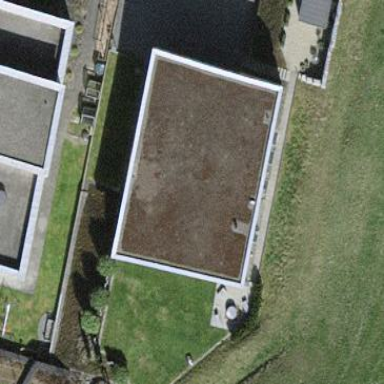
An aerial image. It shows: Detached building.